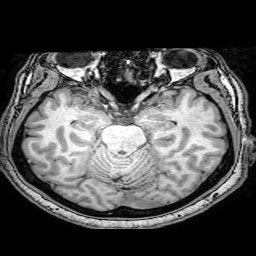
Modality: T1w
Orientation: coronal
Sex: male
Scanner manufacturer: philips
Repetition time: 0.008247 s
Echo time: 0.00378 s